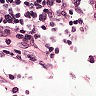
Metastatic tissue present: no